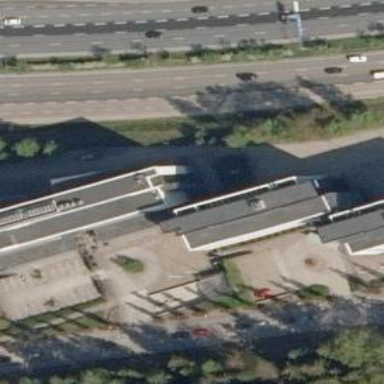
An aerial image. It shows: Commercial building with skillion roof shape.